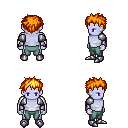
a pixel art fantasy rpg character, male body template, dark elf, purple skin, steel arm armor, teal pants, light blonde bedhead hairstyle, metal boots, four views (front, back, left, right), 2x2 character sprite sheet, small pixel art, hard edges, no anti-aliasing